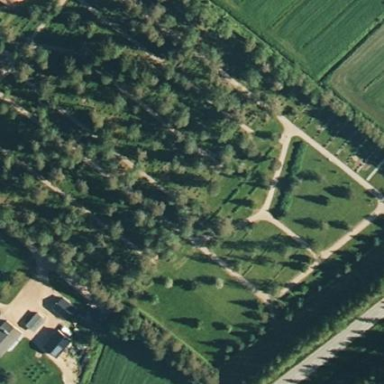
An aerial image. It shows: Cemetery.